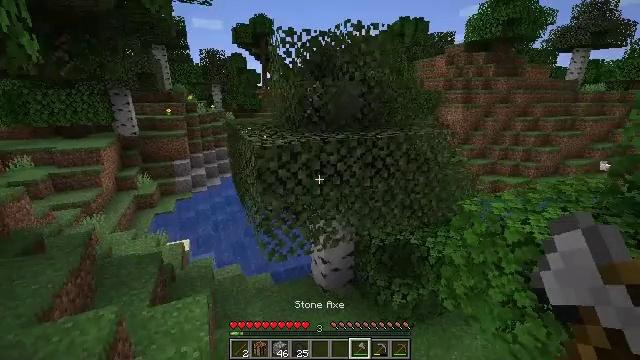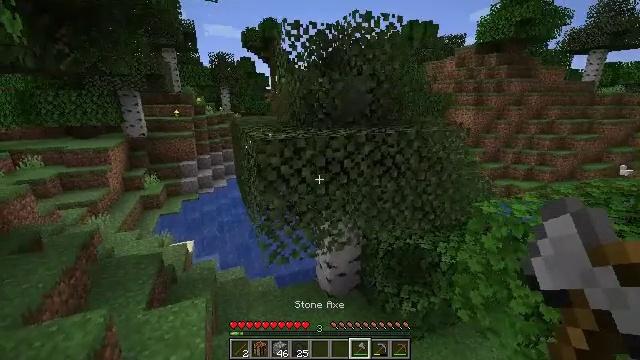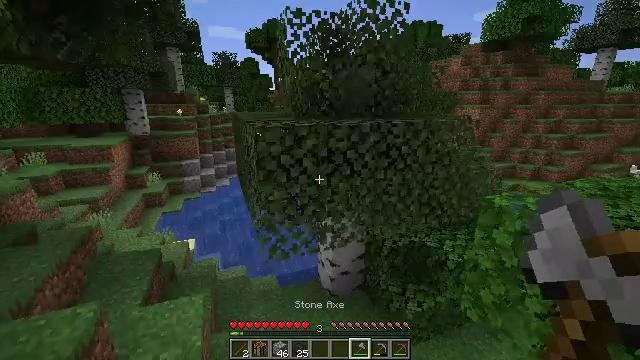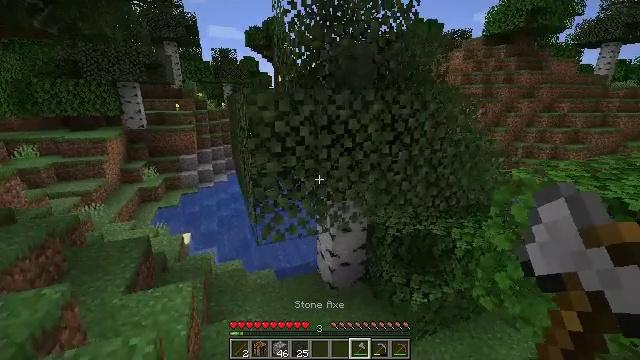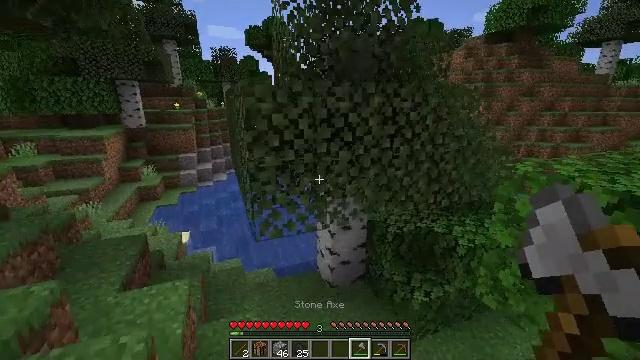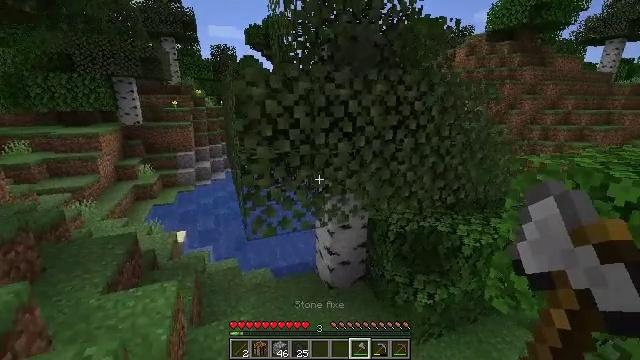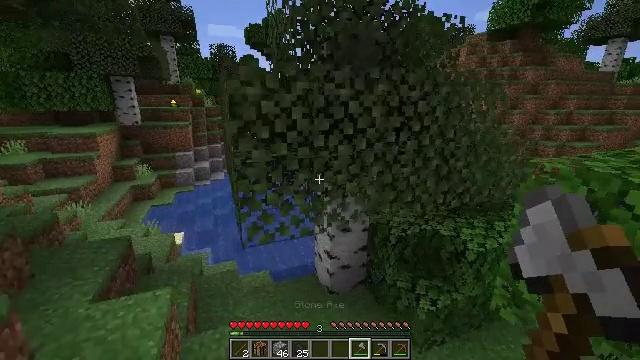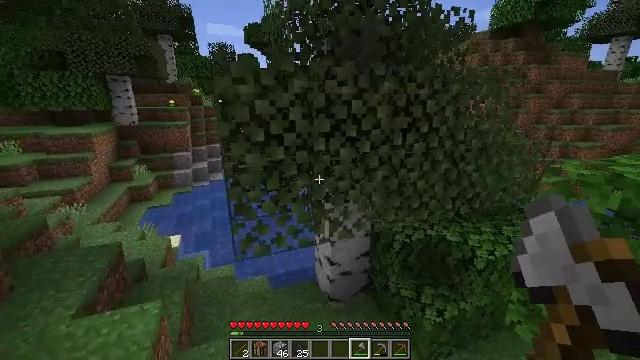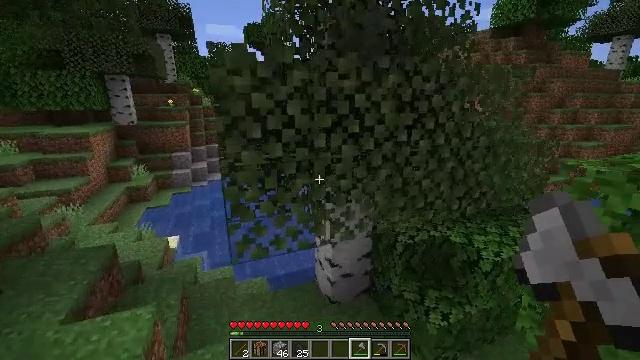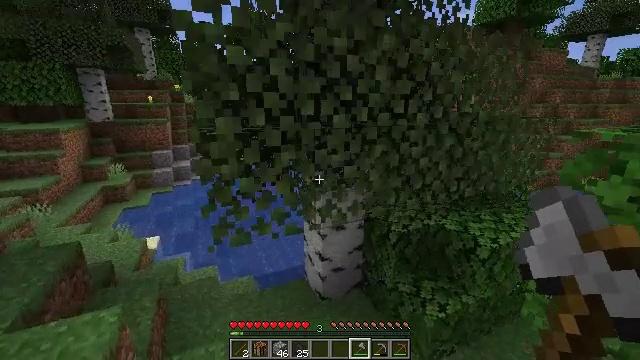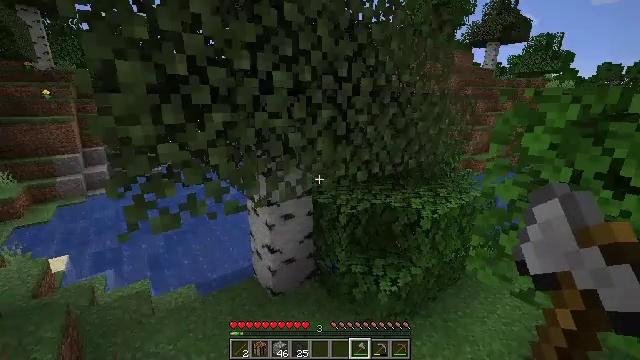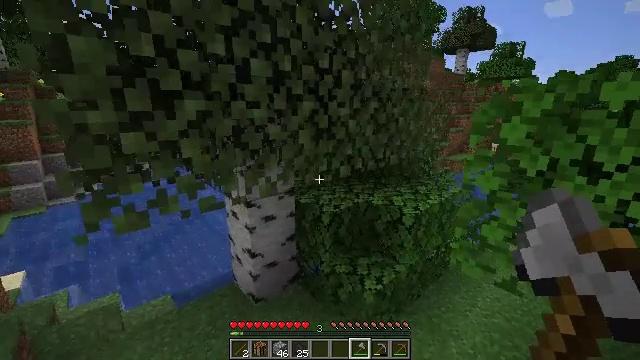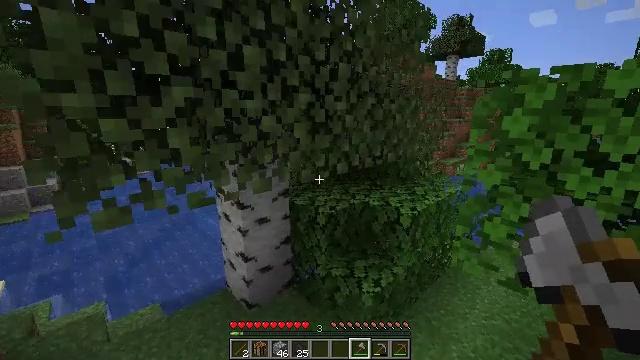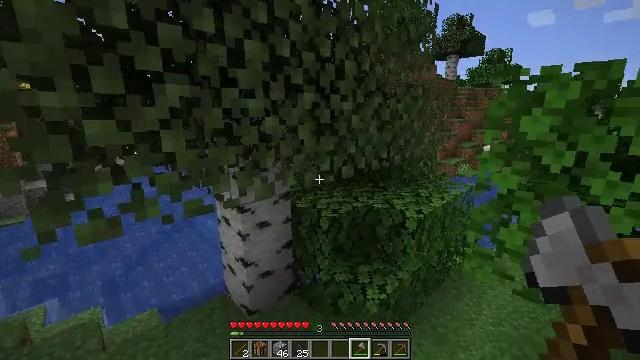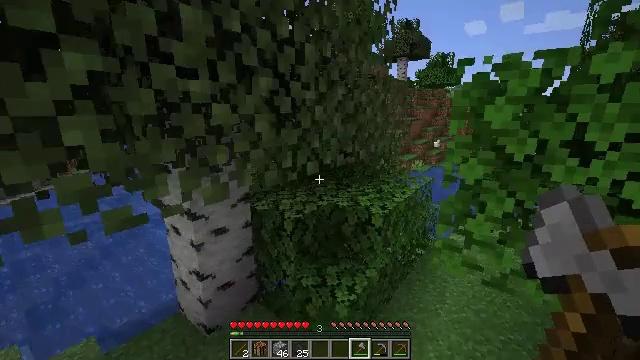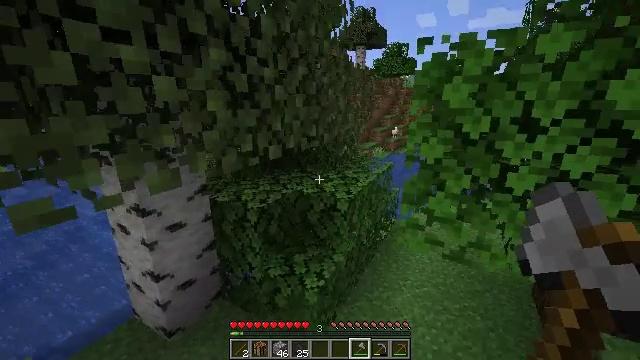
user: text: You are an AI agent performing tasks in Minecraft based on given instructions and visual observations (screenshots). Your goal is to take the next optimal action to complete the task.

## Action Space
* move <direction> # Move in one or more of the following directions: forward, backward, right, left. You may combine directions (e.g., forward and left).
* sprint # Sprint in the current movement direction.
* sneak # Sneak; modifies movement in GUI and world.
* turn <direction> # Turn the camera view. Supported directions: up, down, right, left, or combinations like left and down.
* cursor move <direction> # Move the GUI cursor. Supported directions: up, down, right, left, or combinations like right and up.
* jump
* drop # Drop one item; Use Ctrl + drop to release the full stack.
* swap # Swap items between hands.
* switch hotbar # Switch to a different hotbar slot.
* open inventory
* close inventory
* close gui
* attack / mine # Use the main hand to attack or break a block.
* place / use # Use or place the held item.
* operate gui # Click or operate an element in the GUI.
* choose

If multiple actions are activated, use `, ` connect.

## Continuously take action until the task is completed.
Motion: motion action
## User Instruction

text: Hunt a chicken.
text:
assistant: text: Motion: move forward, turn left
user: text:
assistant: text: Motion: move forward
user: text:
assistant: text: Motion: move forward
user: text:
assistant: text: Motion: move forward
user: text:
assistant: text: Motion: move forward
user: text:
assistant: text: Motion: move forward
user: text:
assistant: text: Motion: move forward
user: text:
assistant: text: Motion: move forward
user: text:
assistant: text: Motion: move forward, turn right
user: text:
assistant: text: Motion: turn right
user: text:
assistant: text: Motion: turn right and up
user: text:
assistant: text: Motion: turn right and up
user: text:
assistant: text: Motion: move forward
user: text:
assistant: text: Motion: move forward, turn right
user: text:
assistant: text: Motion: move forward, turn right and down
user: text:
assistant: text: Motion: turn right
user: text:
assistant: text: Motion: no_op
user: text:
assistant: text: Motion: move forward
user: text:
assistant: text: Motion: move forward, turn right
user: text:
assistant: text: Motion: move forward, turn right
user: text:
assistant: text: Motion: move forward, turn right
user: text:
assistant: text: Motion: move forward
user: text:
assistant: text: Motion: move forward
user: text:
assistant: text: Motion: move forward, turn right
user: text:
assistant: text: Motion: move forward, turn right
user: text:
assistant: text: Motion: move forward, turn right
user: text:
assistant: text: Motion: move forward
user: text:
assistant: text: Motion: move forward
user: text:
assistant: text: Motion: move forward, turn right
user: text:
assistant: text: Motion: move forward, turn right